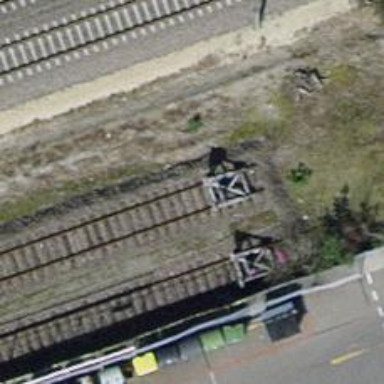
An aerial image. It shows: Railway buffer stop.